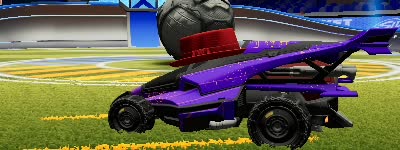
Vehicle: aftershock